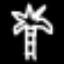
Label: palm tree